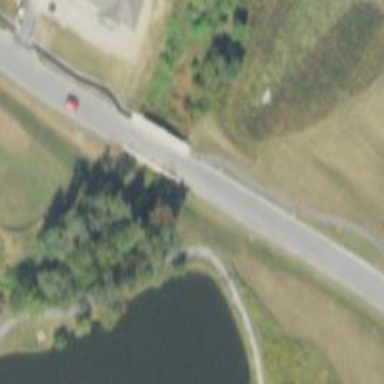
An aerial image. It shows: Path for both road and golf.